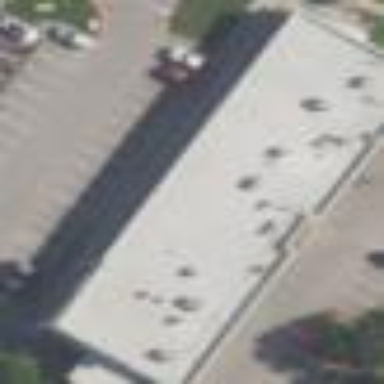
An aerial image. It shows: Retail building.